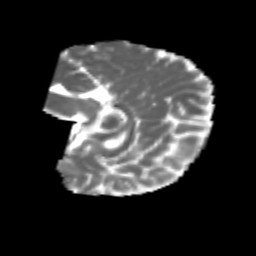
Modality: MD
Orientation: sagittal
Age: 7
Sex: male
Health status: healthy